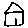
Label: house